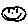
Label: smiley face